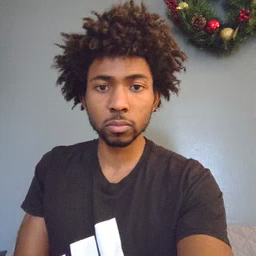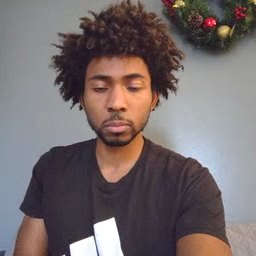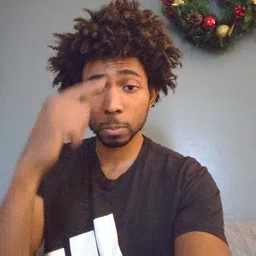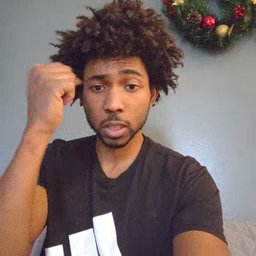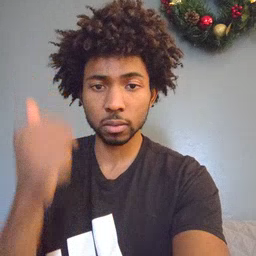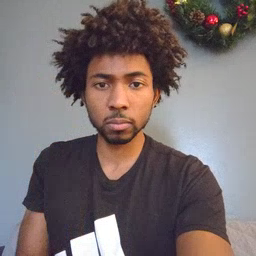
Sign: because